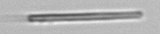
Label: fiber